Interaction volume radius: 10 \u00c5
Interaction volume height: 20 \u00c5
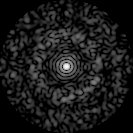
Disorder parameter: 0.8143